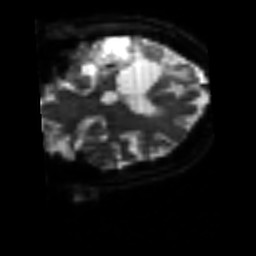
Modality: sbref
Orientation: coronal
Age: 65
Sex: female
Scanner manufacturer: siemens
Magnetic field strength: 3 T
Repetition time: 3.2 s
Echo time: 0.081 s